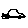
Label: car